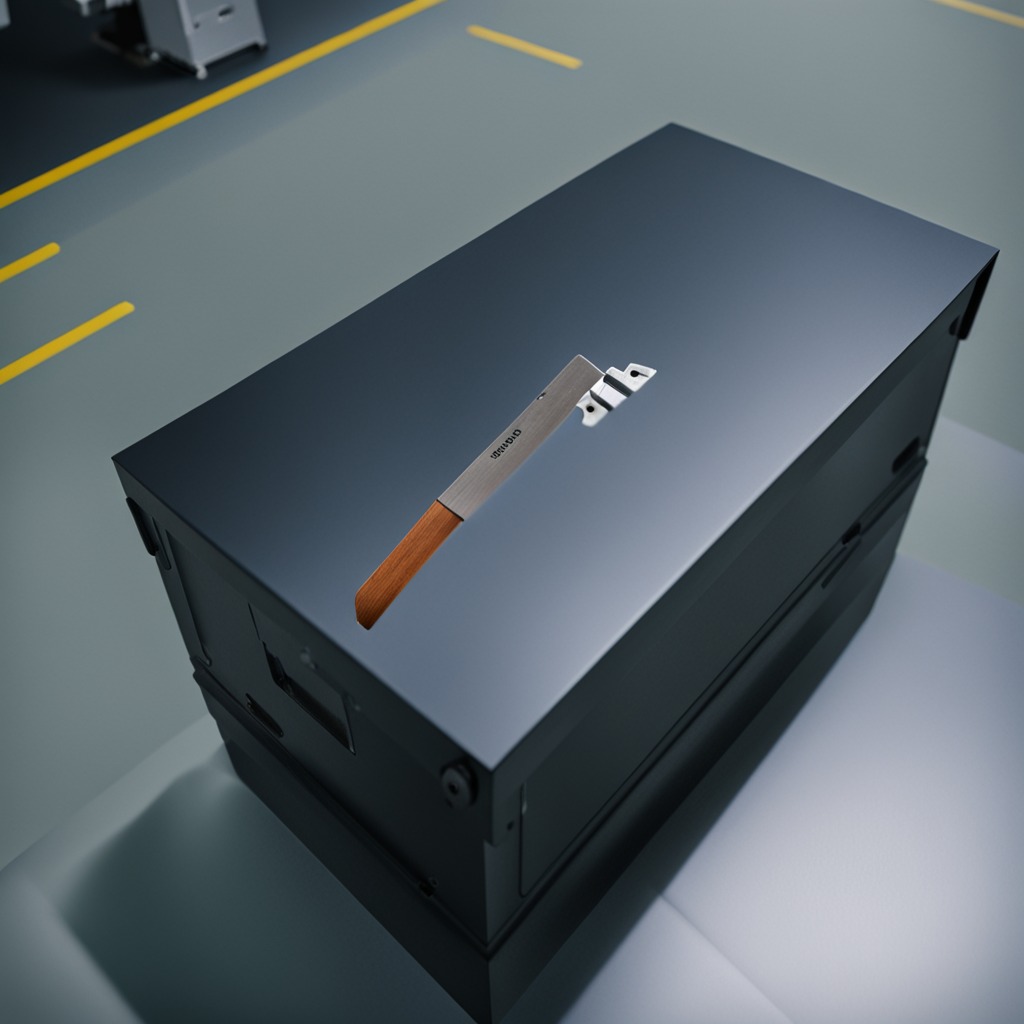
A metal saw is lying on a toolbox surface in an airplane hangar workshop.